Question: Here is my code:
'''
import requests
from bs4 import BeautifulSoup
page = requests.get('https://web.archive.org/web/20121007172955/https://www.nga.gov/collection/anZ1.htm')
soup = BeautifulSoup(page.text, 'html.parser')
name_list = soup.find(class_='BodyText')
name_list_item = name_list.find_all('a')
for i in name_list_item:
names = name_list.contents[0]
print(names)
'''
Then I ran it but nothing showed up in terminal except for a blank space like this:

Please help!! :<
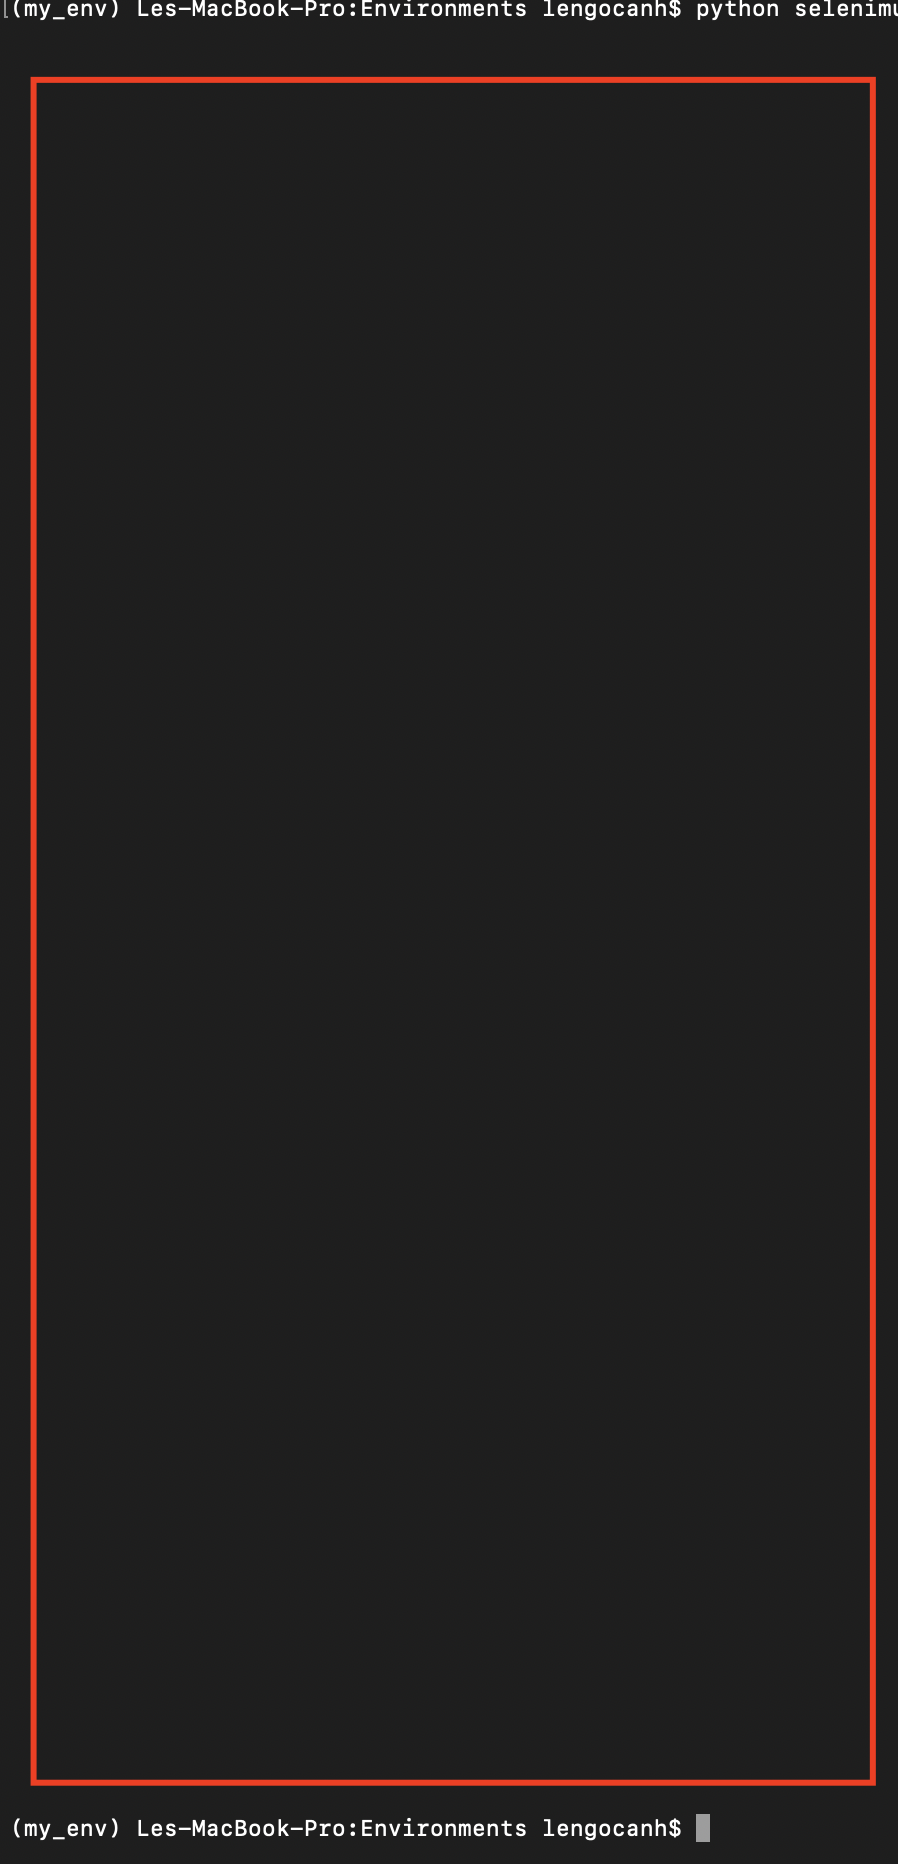
Answer: the problem is in the for loop, you have to exctract content from 'i' and not from 'name_list_item'.
your working code should look like this:
'''
import requests
from bs4 import BeautifulSoup
page = requests.get('https://web.archive.org/web/20121007172955/https://www.nga.gov/collection/anZ1.htm')
soup = BeautifulSoup(page.text, 'html.parser')
name_list = soup.find(class_='BodyText')
name_list_item = name_list.find_all('a')
for i in name_list_item:
names = i.contents[0]
print(names)
'''